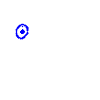
Particle: proton